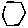
Label: hexagon